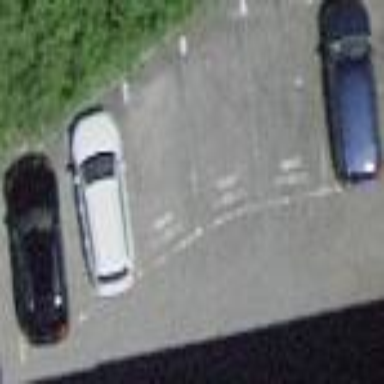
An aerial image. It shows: Parking available on the street side.